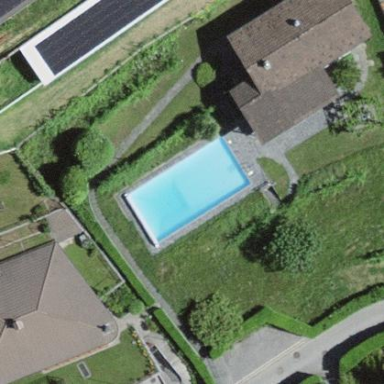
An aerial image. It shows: Swimming pool located in leisure land.